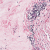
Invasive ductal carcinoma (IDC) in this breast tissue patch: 0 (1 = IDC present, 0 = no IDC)